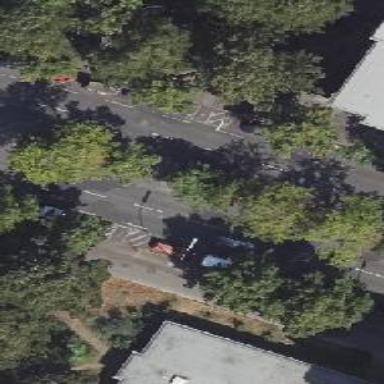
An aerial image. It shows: Unmarked crossing on asphalt footway.